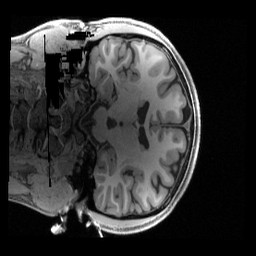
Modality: T1w
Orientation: coronal
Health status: healthy
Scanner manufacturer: siemens
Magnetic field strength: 3 T
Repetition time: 2.4 s
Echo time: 0.00222 s